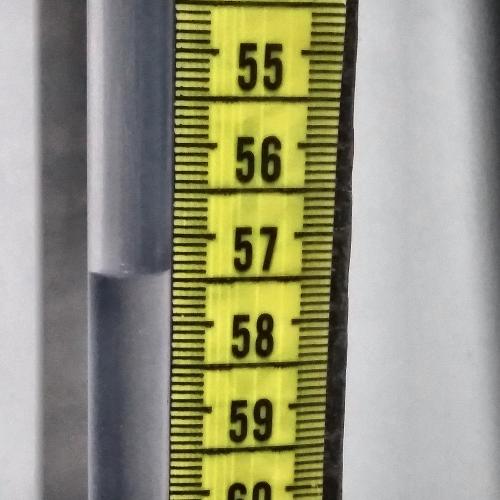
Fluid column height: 57.4 cm